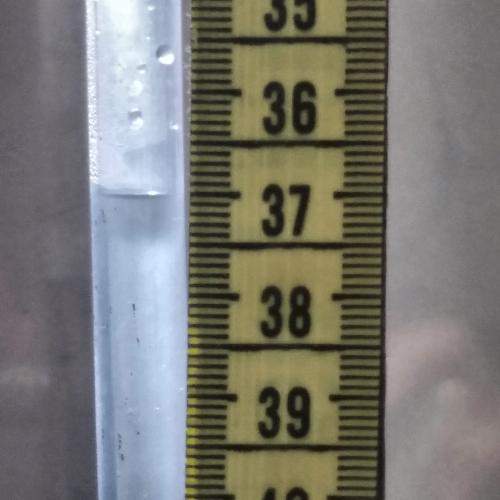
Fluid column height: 37.0 cm